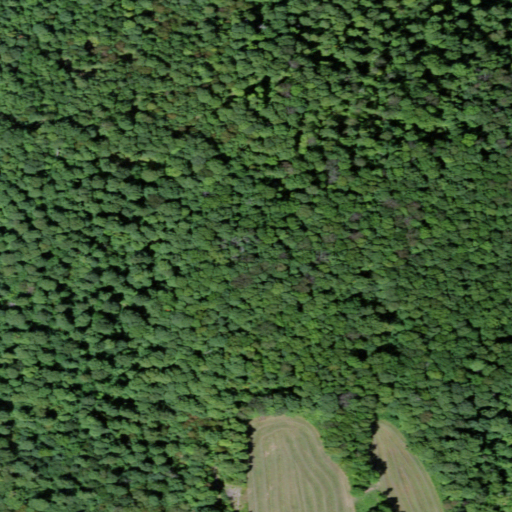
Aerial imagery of mountain in New York named Turkey Hill containing deciduous forest and pasture